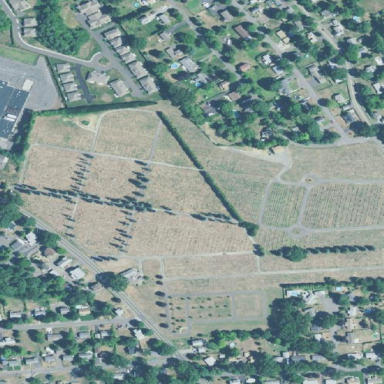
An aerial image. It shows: Cemetery.